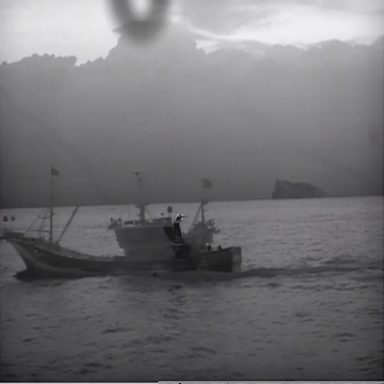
There is a bulk_carrier in the infrared image.